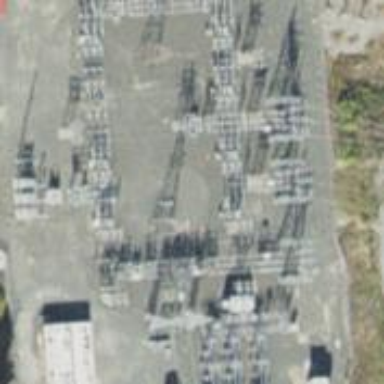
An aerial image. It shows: Switch for power supply.